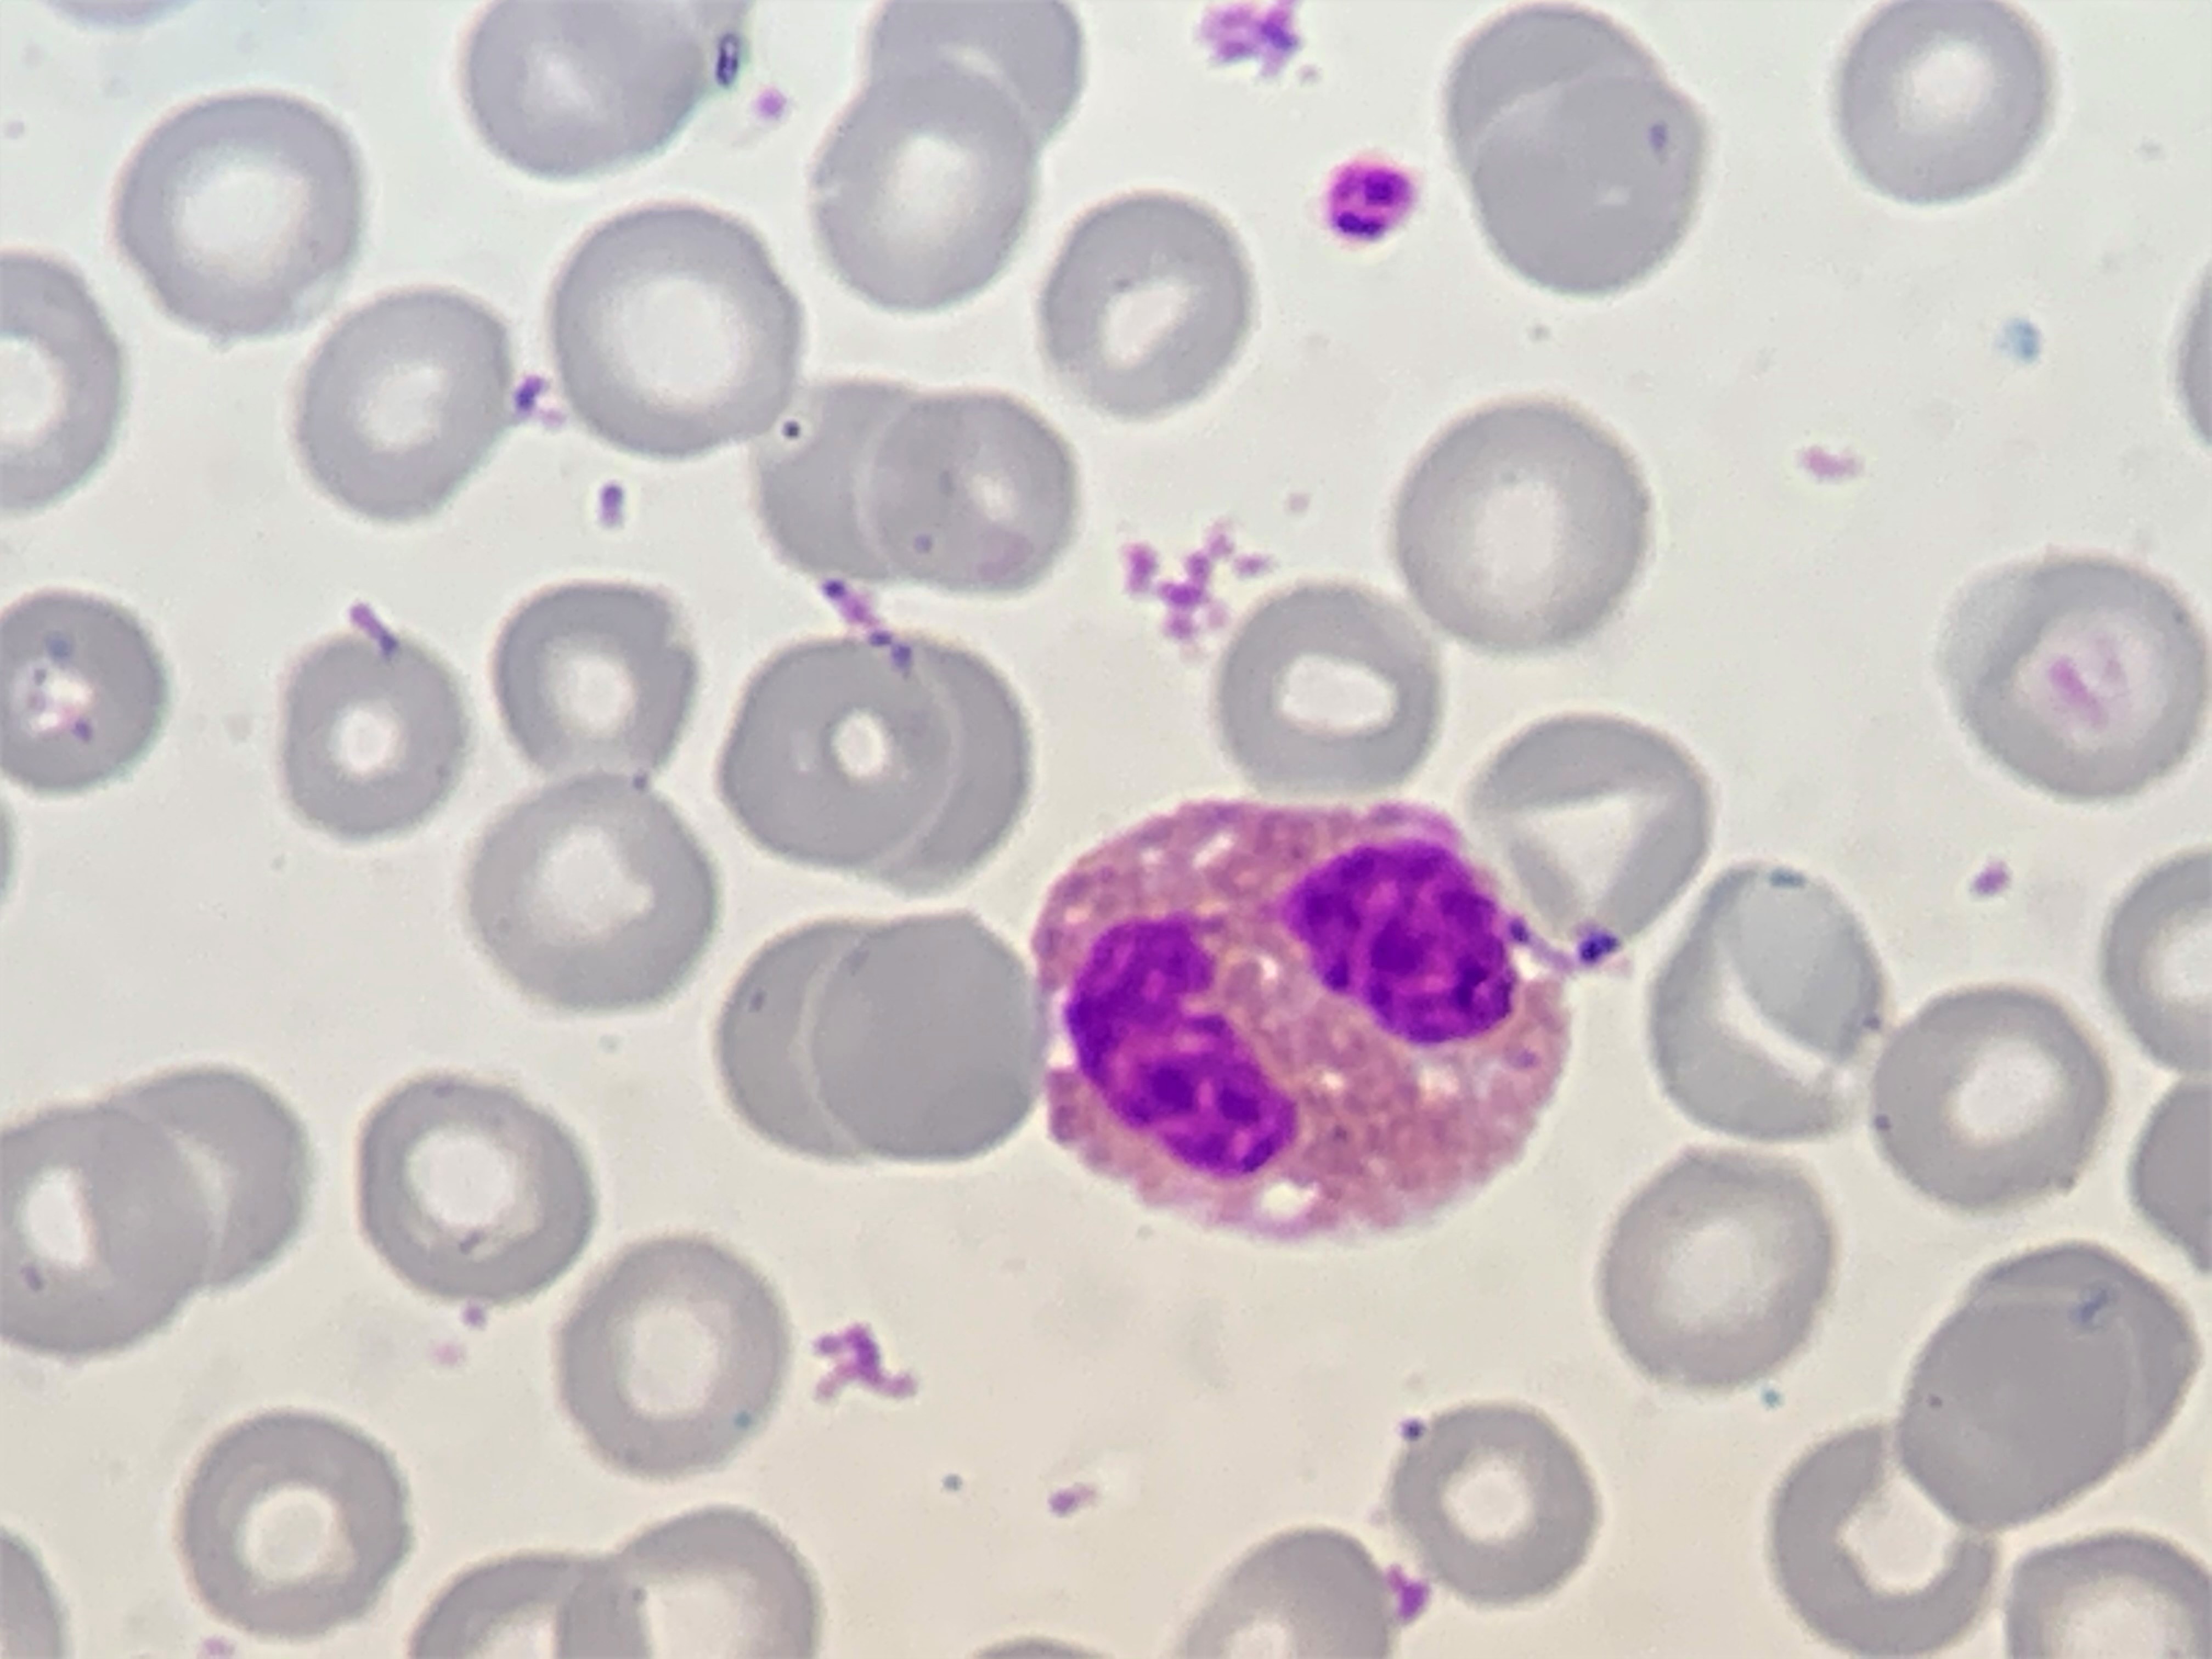
Cell type: EOSINOPHILS